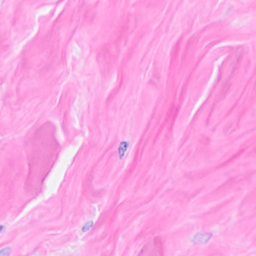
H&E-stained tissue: Breast